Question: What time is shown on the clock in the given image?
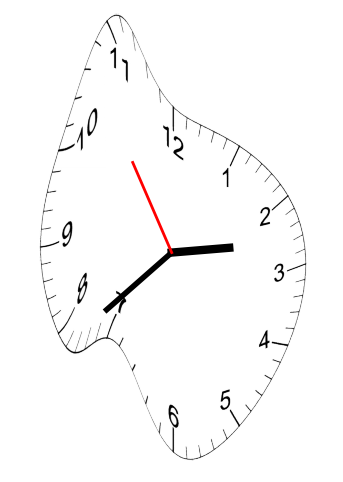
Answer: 02:37:54